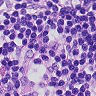
Metastatic tissue present: no